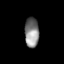
Tissue: lung
Cell type: Epithelial cells
Senescence score: 0.1979
Nuclear area (px): 414
Mean DAPI intensity: 133.696